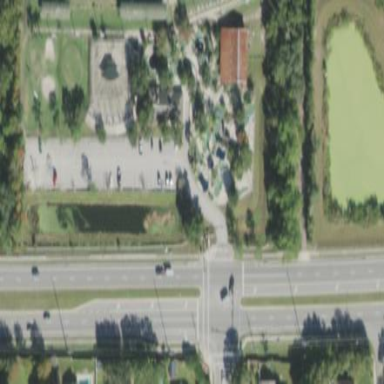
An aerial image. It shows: Miniature golf leisure land.